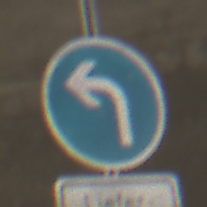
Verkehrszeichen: VorgeschriebeneFahrtrichtungLinks
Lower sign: BesondereFahrzeugeUndTransportgueter5
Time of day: Midday
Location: Roofed (Tunnel)
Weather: NotSpecified
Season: NotSpecified
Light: Natural